Question: Below is an ajaxSubmitButton that in working on a mac but not on a linux server. On the linux server Error Console shows this error: SyntaxError: missing } after property list
'''
<?php
echo CHtml::ajaxSubmitButton(
'',
array('/modelA/action'),
array(
'type'=>'POST',
'success' => 'js:function(){window.location="/modelB/action"}',
),
array(
'id'=>'button',
)
);
?>
'''
When I copy the error from Firebug or Error Console I get this:
SyntaxError: missing } after property list
<URL>
Line 853
and Firebug looks like this:

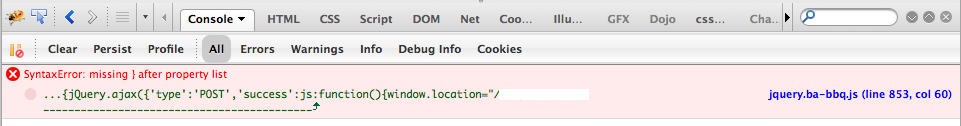
Answer: You need to remove the 'js:' part in your code (before function) then it should work
So it will look like this:
'''
<?php
echo CHtml::ajaxSubmitButton(
'',
array('/modelA/action'),
array(
'type'=>'POST',
'success' => 'function(){window.location="/modelB/action"}',
),
array(
'id'=>'button',
)
);
?>
'''